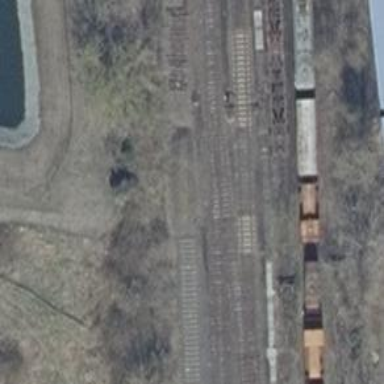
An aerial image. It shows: Railway switch.